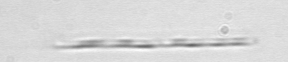
Label: Leptocylindrus